Question: I want to perfectly align a paragraph so that the entire paragraph is in the center of the page but the left and right side are perfectly aligned. Here's a picture example of a paragraph that is perfectly aligned:

The paragraph looks like it's in a box of some sort, with perfectly straight left and right side. How do I do this in css or html?
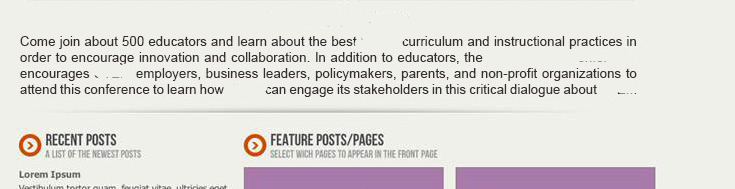
Answer: The wrapper needs to have text justification applied via CSS:
'''
text-align:justify;
text-justify:inter-word;
'''
In general, browsers do a crappy job as fully-justified text compared to "typesetting" applications for print. In general, full-justification on browsers makes text HARDER to read and should generally be avoided.
css:
'''
.justify {
text-align:justify;
text-justify:inter-word;
}
'''
HTML
'''
<div class="justify"> ...your text... </div>
'''